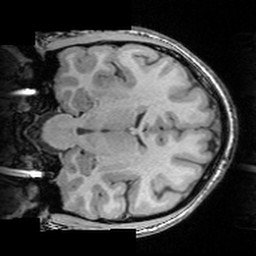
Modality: T1w
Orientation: coronal
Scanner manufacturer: siemens
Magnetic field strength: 3 T
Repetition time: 1.63 s
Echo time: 0.00311 s